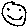
Label: smiley face